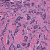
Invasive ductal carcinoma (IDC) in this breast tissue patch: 1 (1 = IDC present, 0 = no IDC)